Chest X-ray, PA view. Patient: 43 years old, sex M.
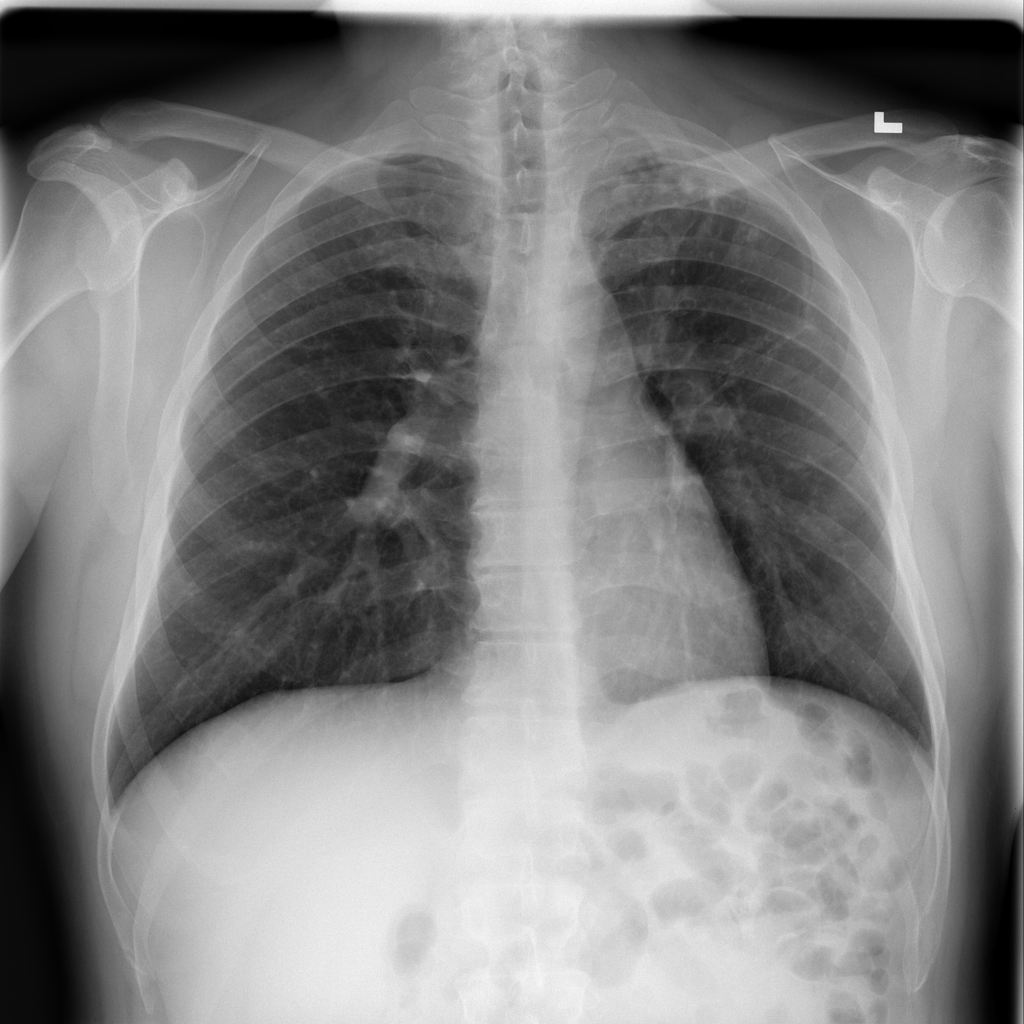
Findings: No Finding